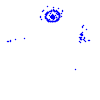
Particle: electron